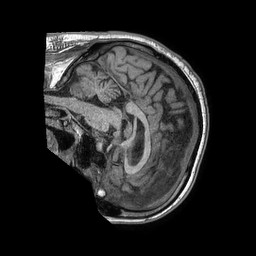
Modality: T1w
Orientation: sagittal
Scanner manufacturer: philips
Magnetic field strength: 1.5 T
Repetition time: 0.007907 s
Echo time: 0.003657 s